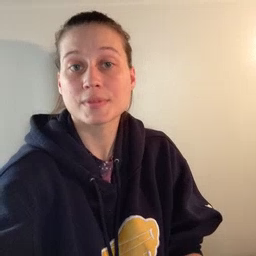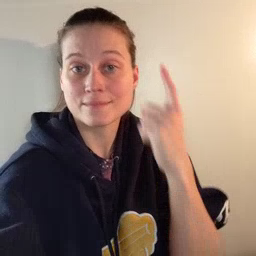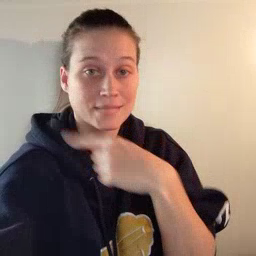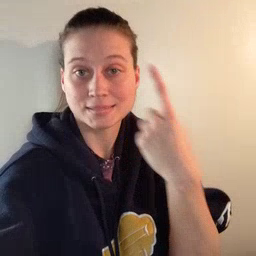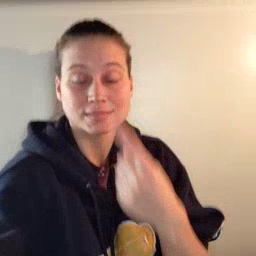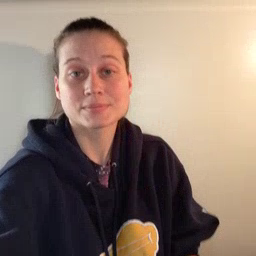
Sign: face